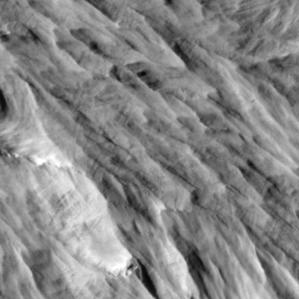
Label: non_frost